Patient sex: M
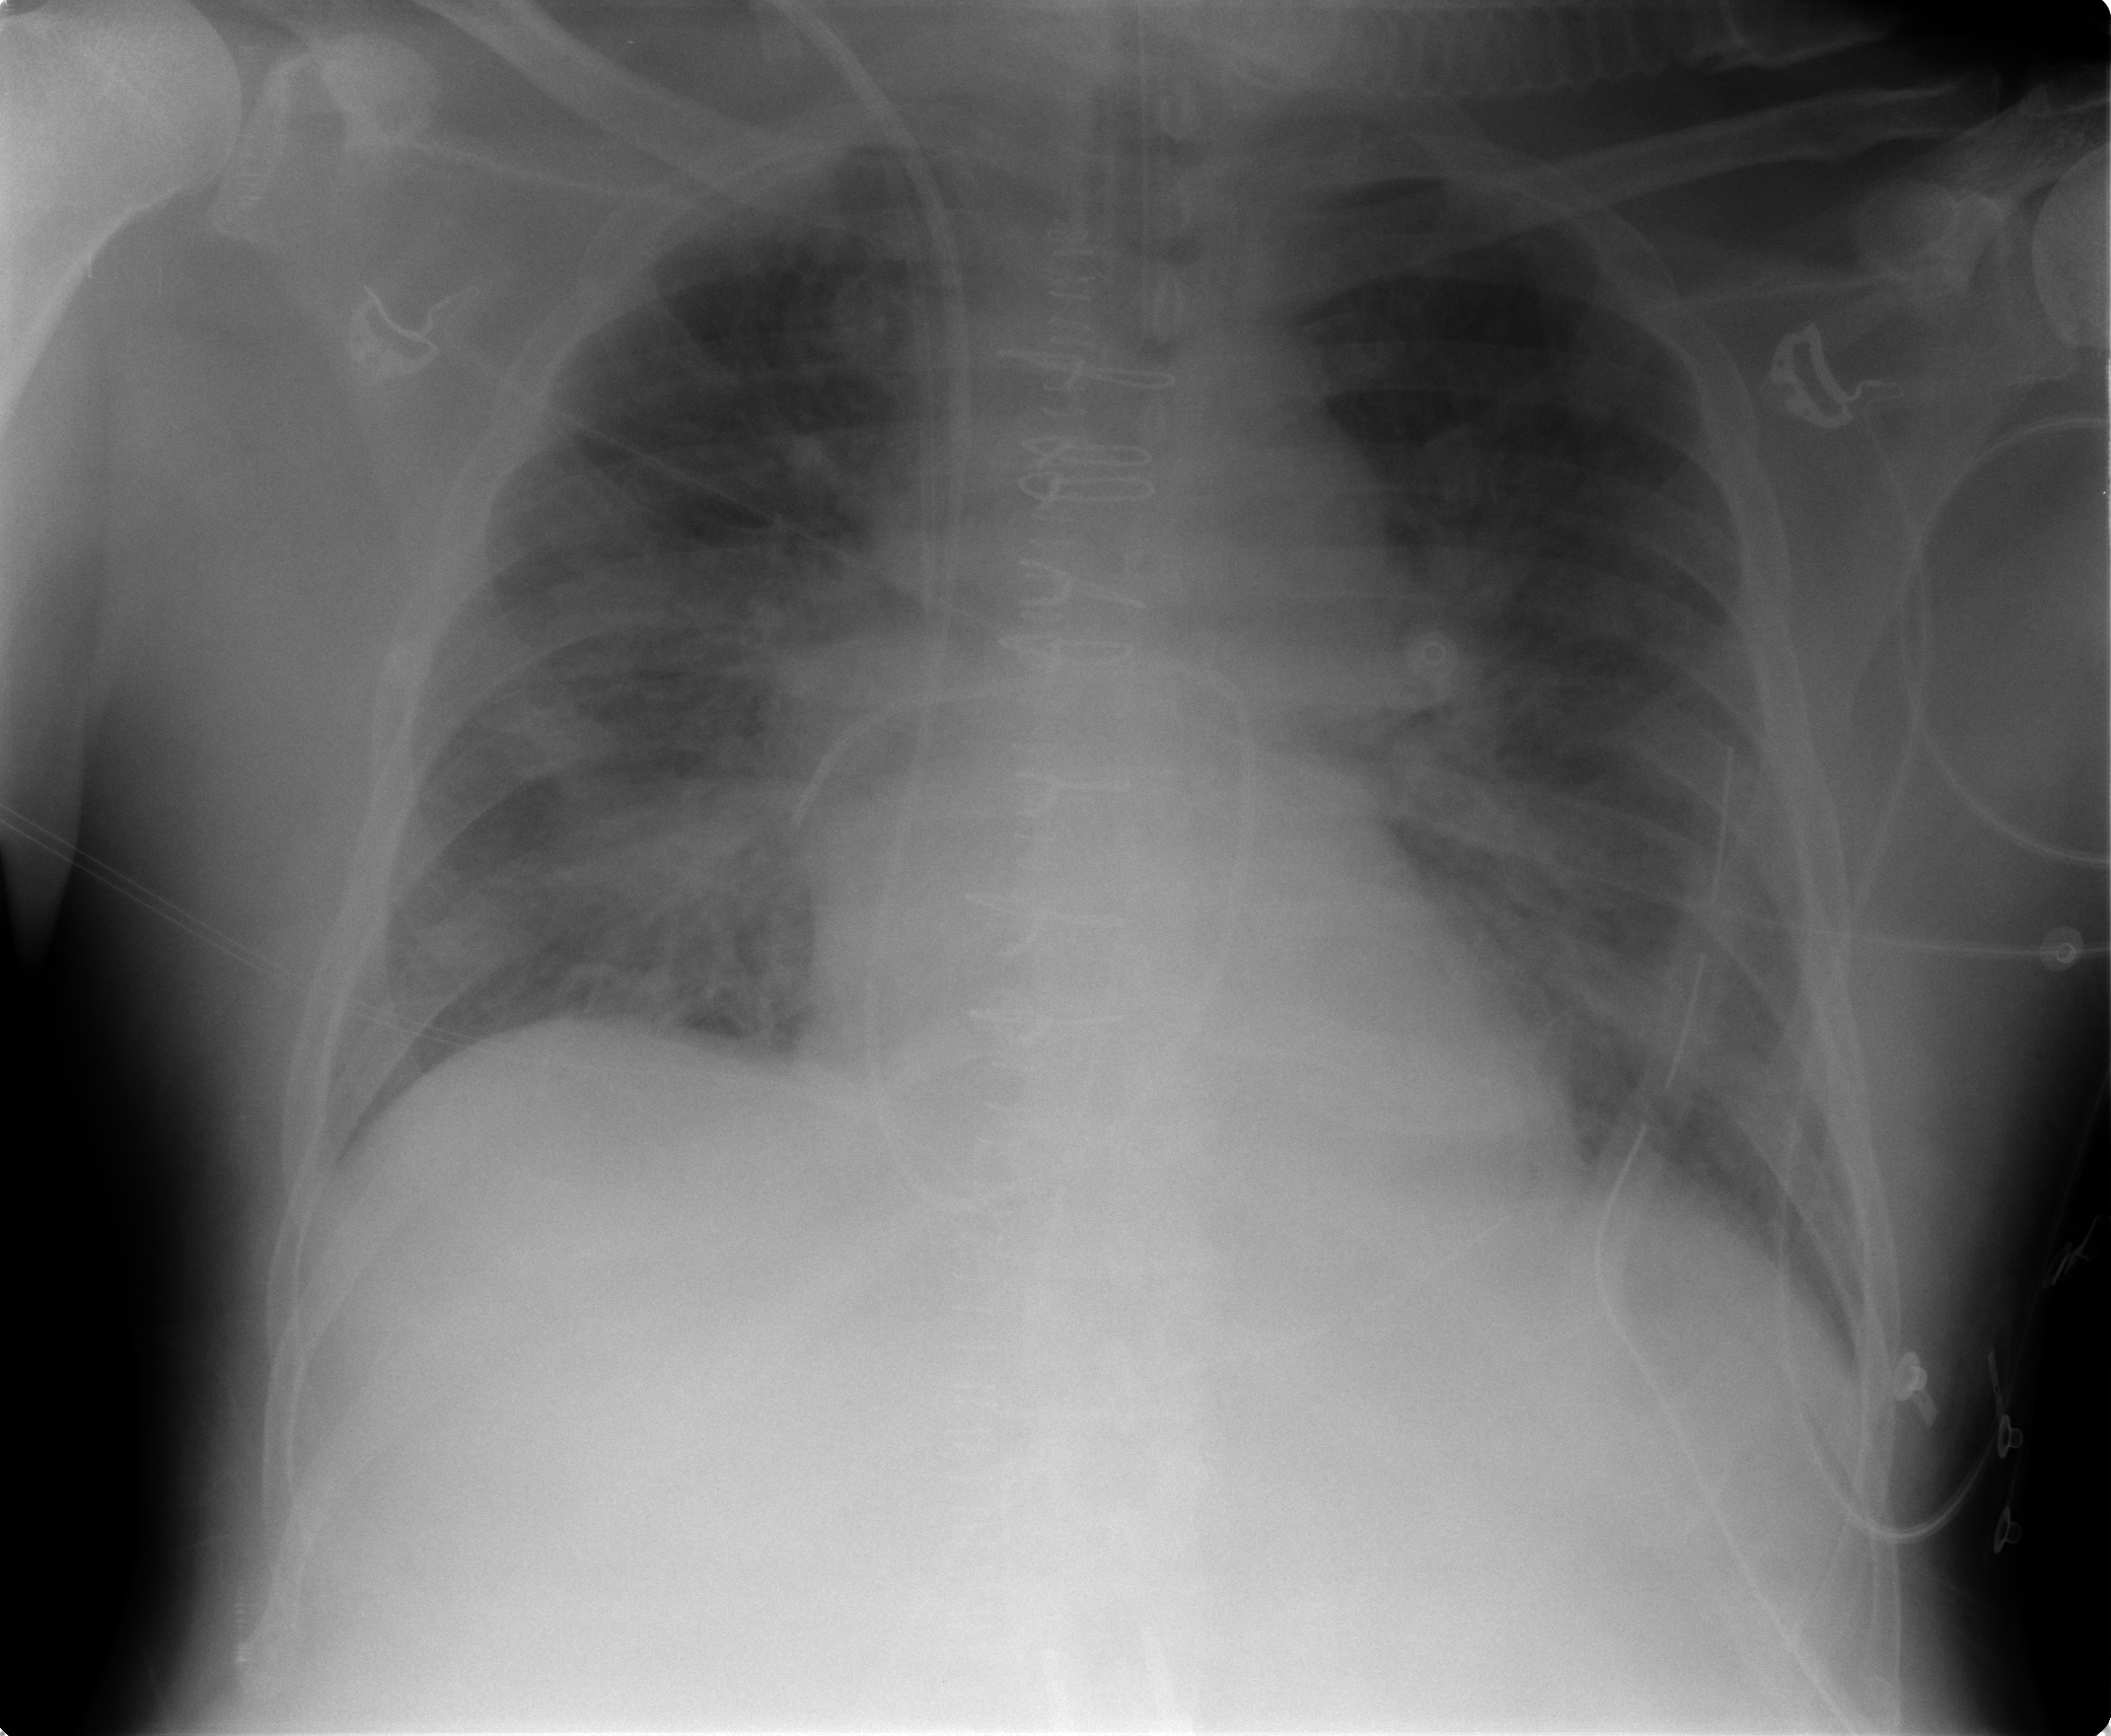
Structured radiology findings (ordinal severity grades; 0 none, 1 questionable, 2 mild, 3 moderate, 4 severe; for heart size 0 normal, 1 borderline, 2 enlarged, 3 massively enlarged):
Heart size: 0
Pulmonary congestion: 3
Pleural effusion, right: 2
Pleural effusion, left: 2
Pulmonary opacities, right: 2
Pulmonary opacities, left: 1
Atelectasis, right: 3
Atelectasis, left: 2